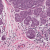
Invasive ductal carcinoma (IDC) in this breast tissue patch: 0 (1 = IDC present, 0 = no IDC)